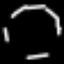
Label: octagon